Question: I'm running into a problem when I try to output certain characters to the console with VS 2013.
Here's an image of what the character looks like (after the 2) . I've tested with the "+-/*" symbols, and it happens with each of them.
Basically, my program uses a stack class that is a template to save characters, and then pulls those characters later on. Here is my stack class.
'''
#include <assert.h>
template <class Item>
class stack
{
public:
//TYPEDEFS AND MEMBER CONSTANT
typedef int size_type;
typedef Item value_type;
static const size_type CAPACITY = 30;
//Constructor
stack() { used = 0; } //Postcondition: The stack has been initialized as an empty stack.
//Modification member functions
void push(const Item& entry); //Precondition: size() < CAPACITY. Postcondition: A new copy of entry has been pushed onto the stack.
void pop(); //Precondition: size() > 0. Postcondition:The top item of the stack has been removed.
//Constant member functions
bool empty() const { return (used == 0); } //Postcondition: The return value is true if the stack is empty, and false otherwise.
size_type size() const { return used; } //Postcondition: The return value is the total number of items in the stack.
Item top() const; //Precondition: size() > 0. Postcondition: The return value is the top item of the stack, but the stack is unchanged. This differs slightly from the STL stack (where the top function returns a reference to the item on top of the stack).
private:
Item data[CAPACITY]; //Partially filled array.
size_type used;
};
template <class Item>
void stack<Item>::push(const Item& entry) {
assert(size() < CAPACITY);
data[used] = entry;
used++;
}
template <class Item>
void stack<Item>::pop() {
assert(size() > 0);
used--;
}
template <class Item>
Item stack<Item>::top() const {
assert(size() > 0);
return data[used];
}
'''
And then my driver uses 'myStack.push(pString[pos]);' to save a character, which it later outputs with 'cout << myStack.top();'
Does anyone know how to make it show the correct characters? Thanks.
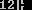
Answer: This:
'''
template <class Item>
Item stack<Item>::top() const {
assert(size() > 0);
return data[used];
}
'''
will return one past the end, since 'used' == 'size()'. You want:
'''
return data[used - 1];
'''